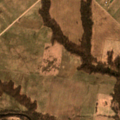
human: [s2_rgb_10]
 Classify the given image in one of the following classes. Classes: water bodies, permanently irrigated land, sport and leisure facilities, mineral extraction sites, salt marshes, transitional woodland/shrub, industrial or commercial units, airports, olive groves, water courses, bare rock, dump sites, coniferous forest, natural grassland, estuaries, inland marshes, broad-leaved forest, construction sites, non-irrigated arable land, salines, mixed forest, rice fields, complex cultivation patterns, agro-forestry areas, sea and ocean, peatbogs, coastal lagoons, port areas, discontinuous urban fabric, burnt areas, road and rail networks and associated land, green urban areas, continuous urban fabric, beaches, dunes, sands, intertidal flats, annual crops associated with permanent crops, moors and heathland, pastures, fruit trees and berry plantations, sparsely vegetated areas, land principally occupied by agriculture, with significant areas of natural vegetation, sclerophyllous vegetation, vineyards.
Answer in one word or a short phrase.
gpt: non-irrigated arable land, pastures, land principally occupied by agriculture, with significant areas of natural vegetation, transitional woodland/shrub